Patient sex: F
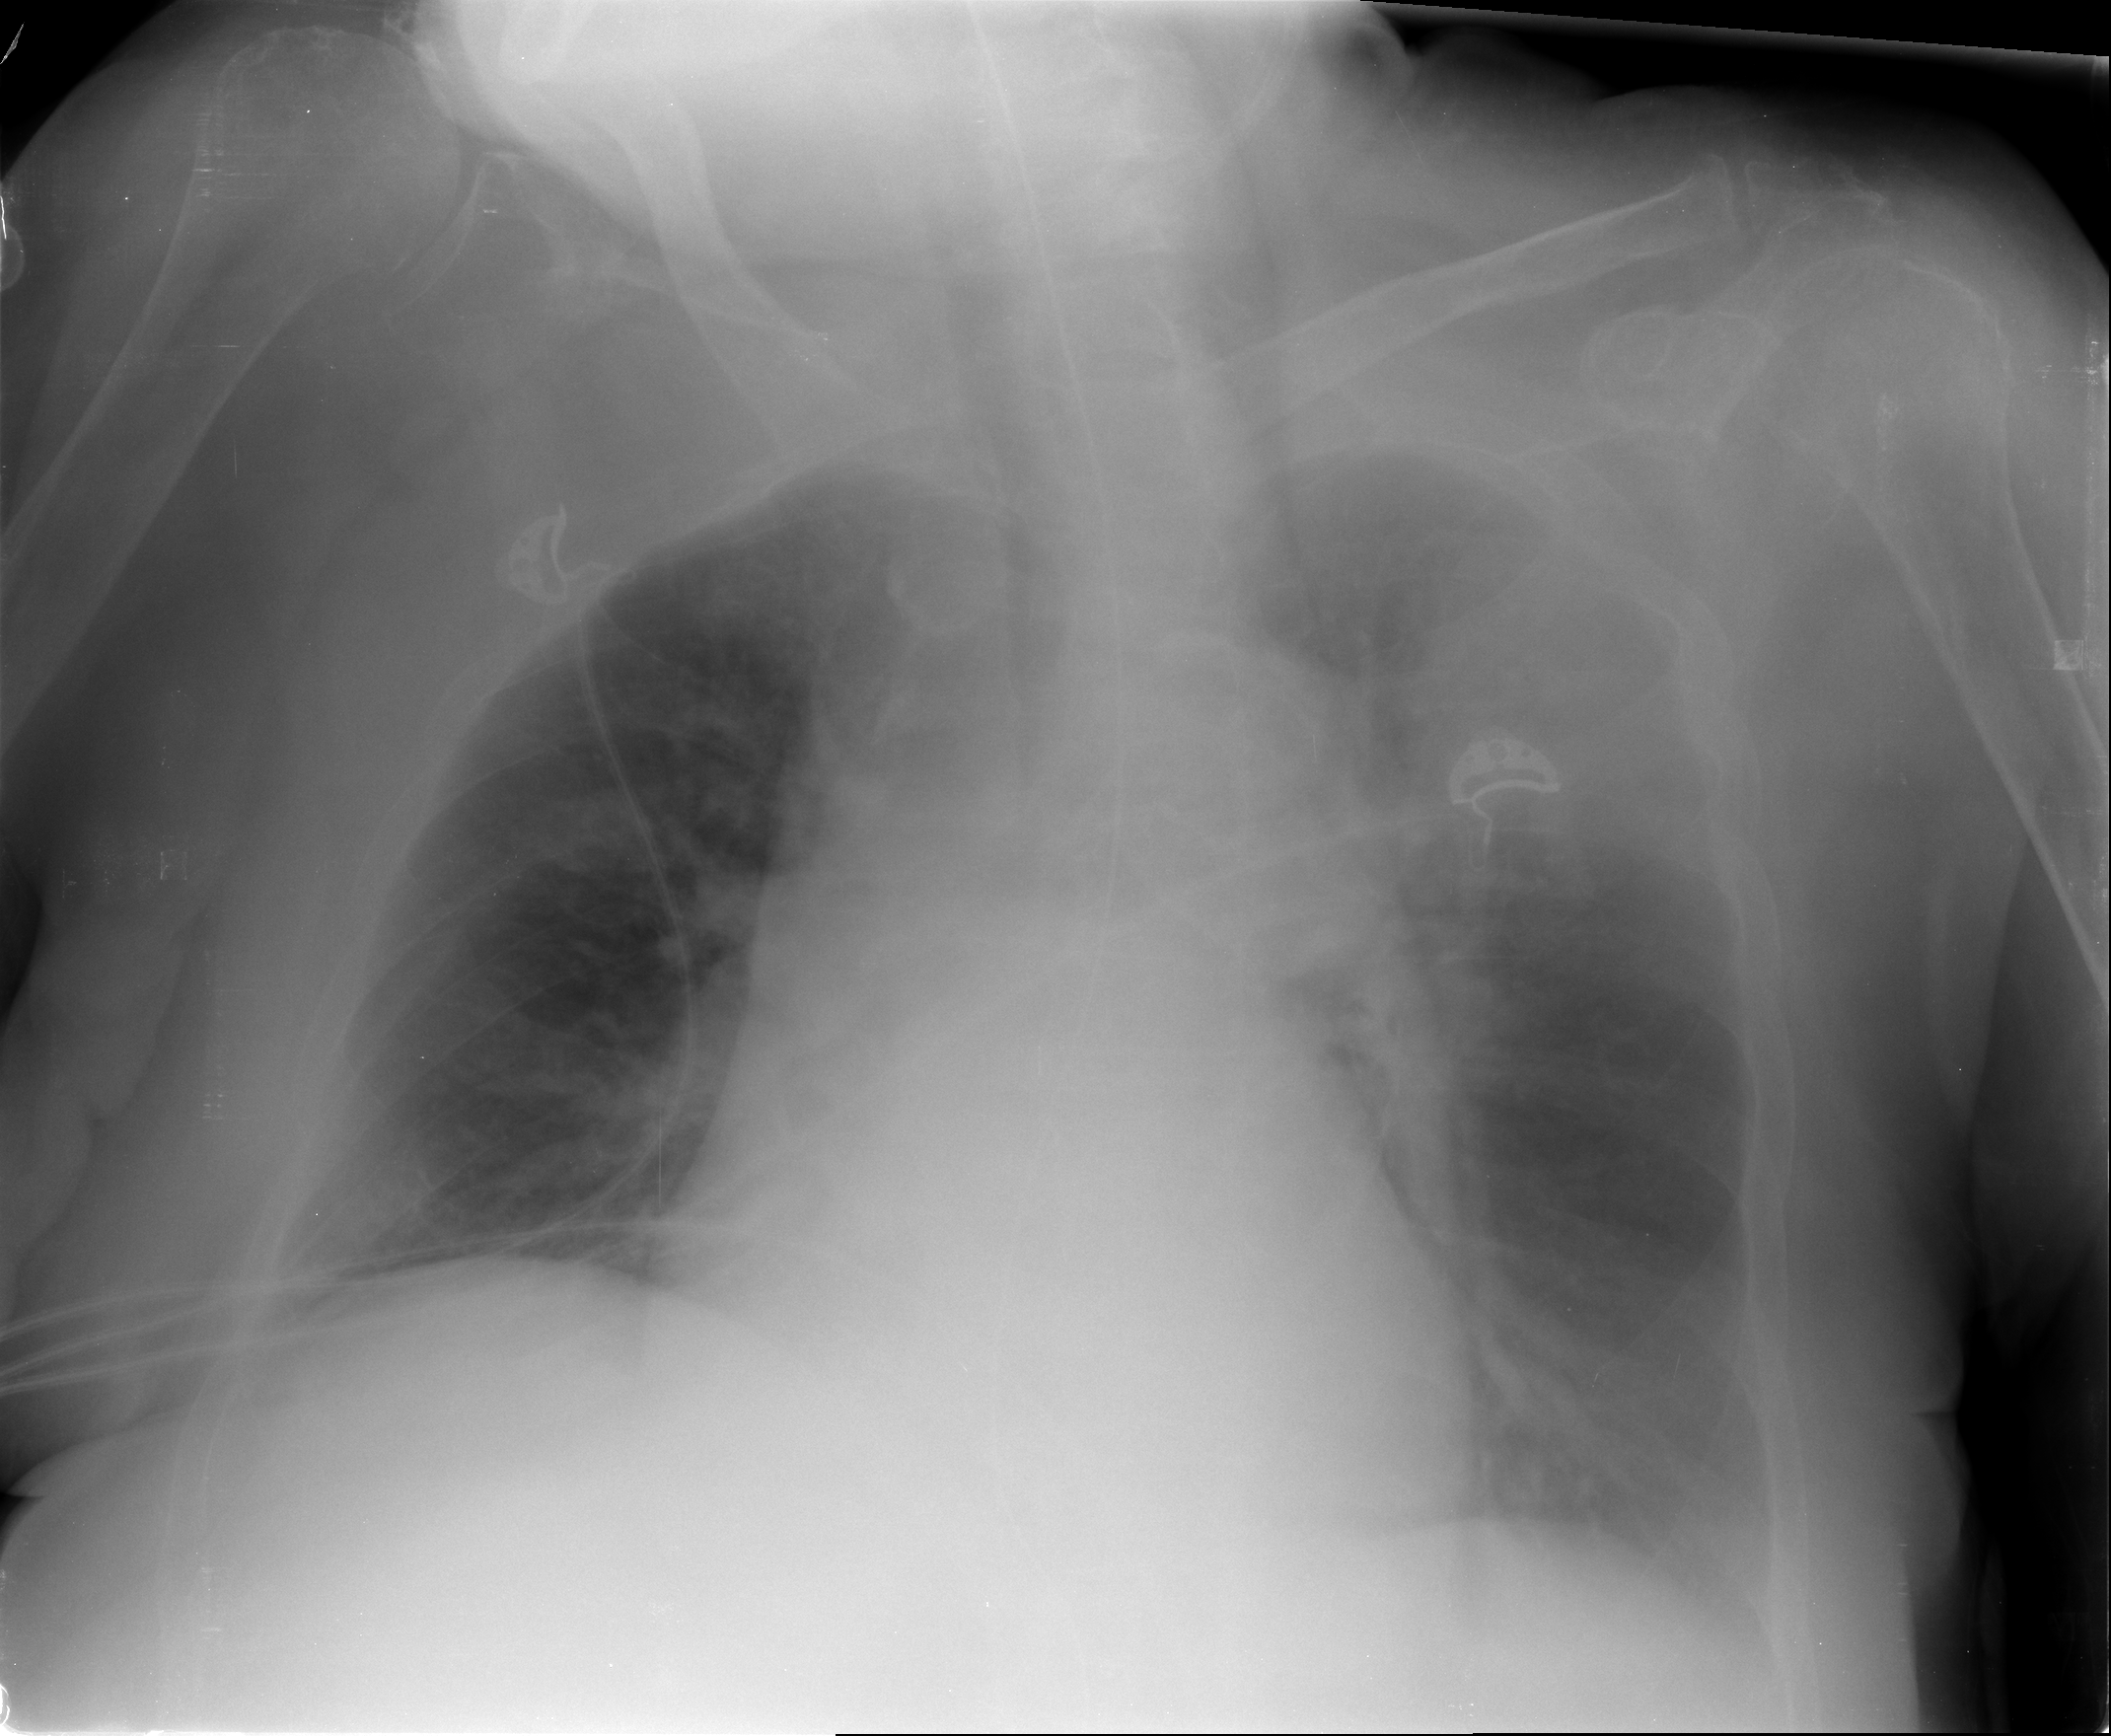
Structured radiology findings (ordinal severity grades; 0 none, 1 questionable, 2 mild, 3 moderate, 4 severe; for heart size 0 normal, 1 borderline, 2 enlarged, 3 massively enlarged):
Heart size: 2
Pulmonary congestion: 0
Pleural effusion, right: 0
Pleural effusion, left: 2
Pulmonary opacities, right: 0
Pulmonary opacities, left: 3
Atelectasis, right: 1
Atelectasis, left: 2